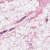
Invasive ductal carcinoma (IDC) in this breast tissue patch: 0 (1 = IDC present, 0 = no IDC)